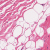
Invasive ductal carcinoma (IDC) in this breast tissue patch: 0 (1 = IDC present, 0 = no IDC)